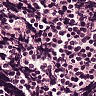
Metastatic tissue present: no